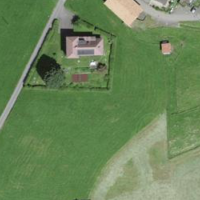
EUNIS habitat code: 24
Species observed at this site:
Fagus sylvatica